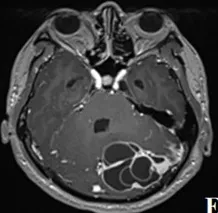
A 42-years-old male with cystic intracranial solitary fibrous tumor. (E) The enhanced scan showed that the solid component of the lesion and the cystic wall were significantly enhanced.
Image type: radiology (mri)